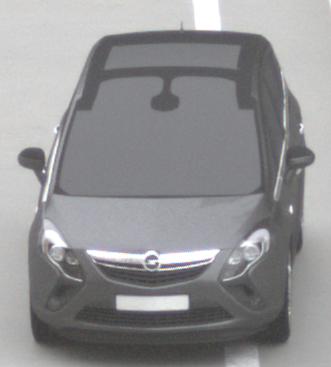
Make: Opel
Model: Zafira Tourer 1.8
Detailed model: Zafira (C) Tourer
Model produced from: 2012/01
Model produced until: 2015/06
Doors: 5
Color: gray
Road condition: dry road
Daytime: midday
Contrast: low contrast